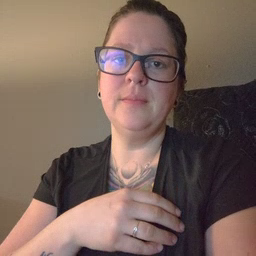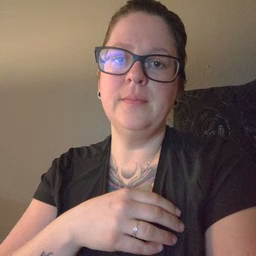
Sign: napkin